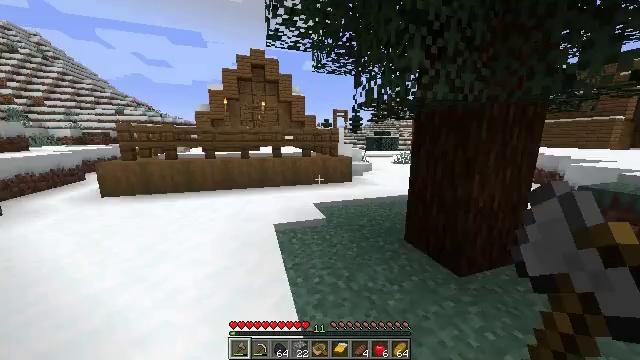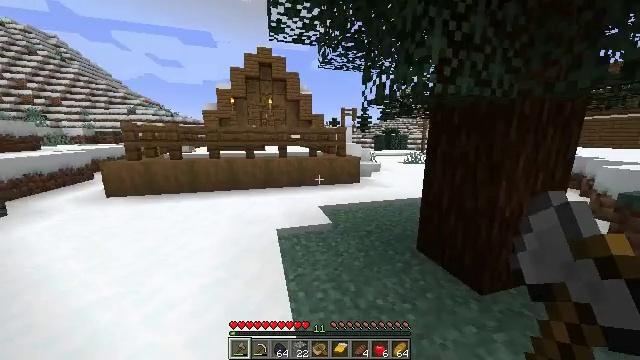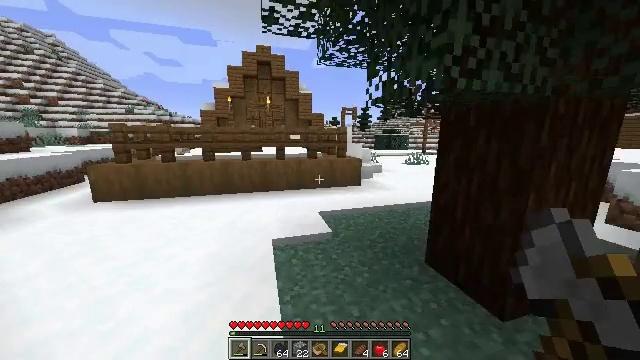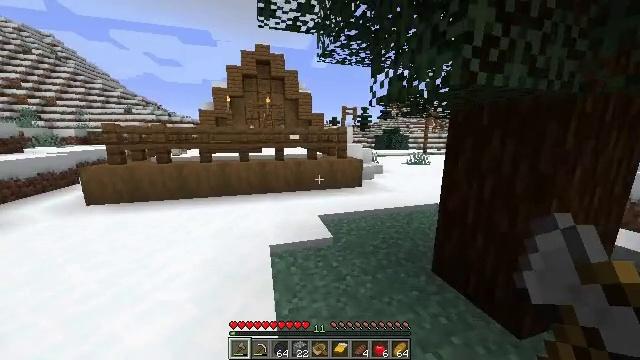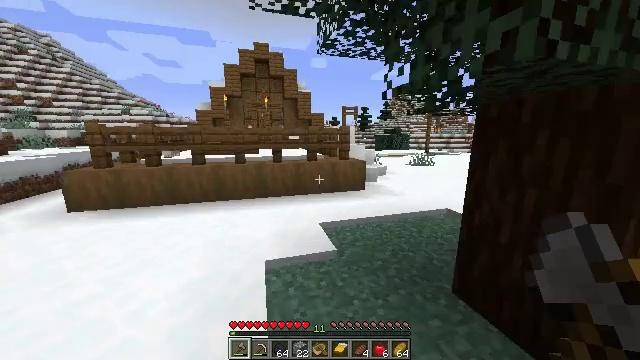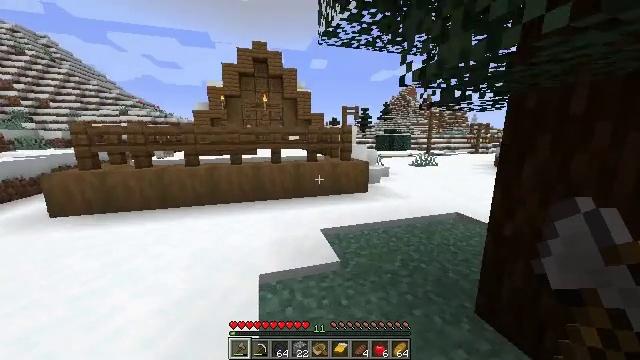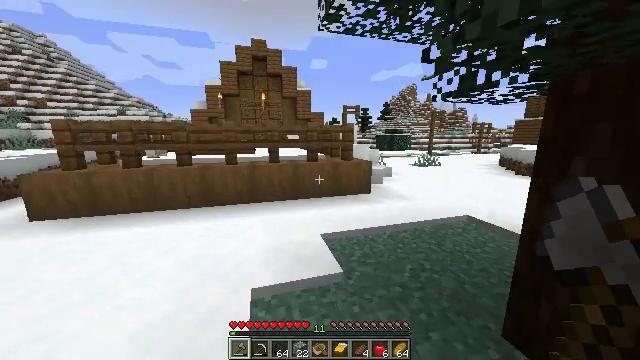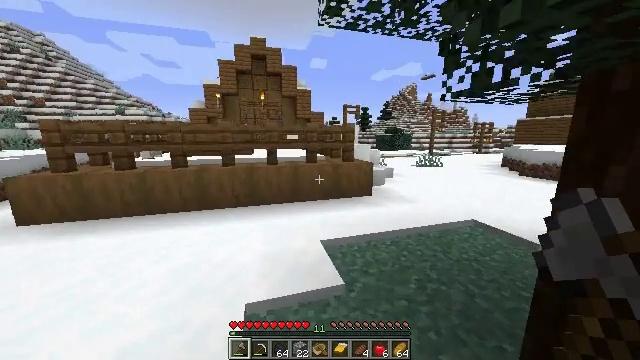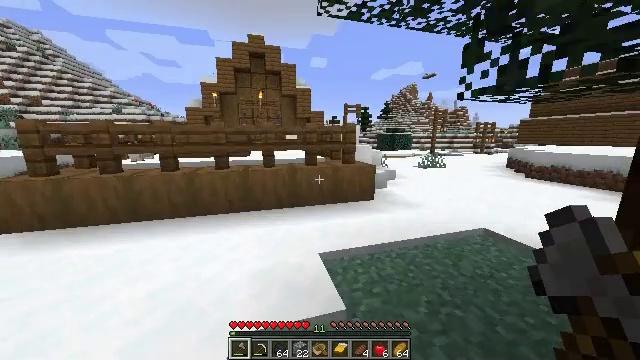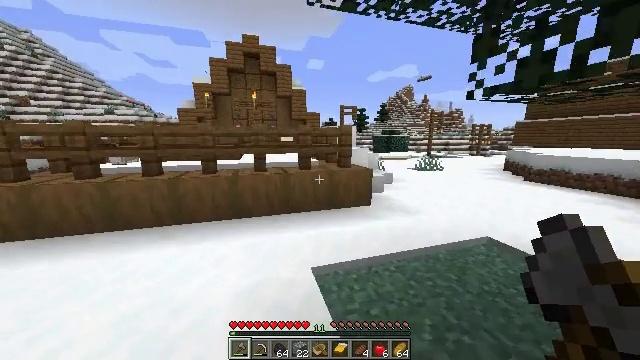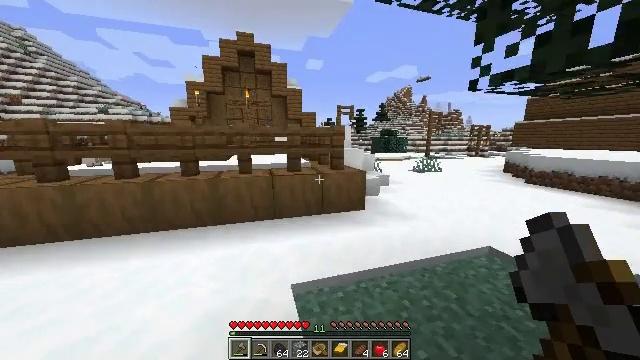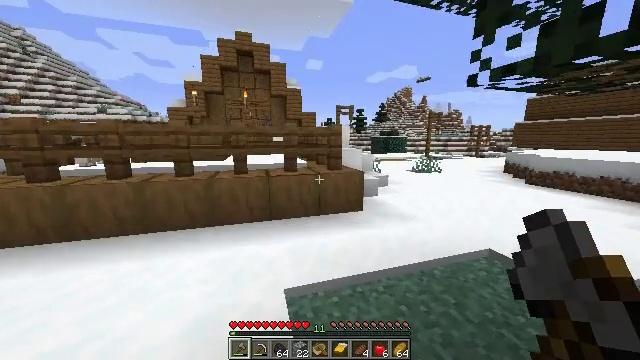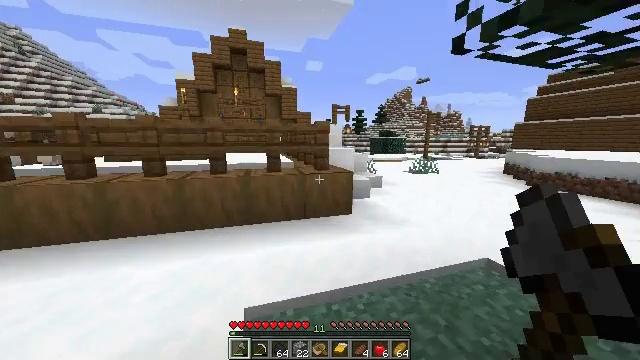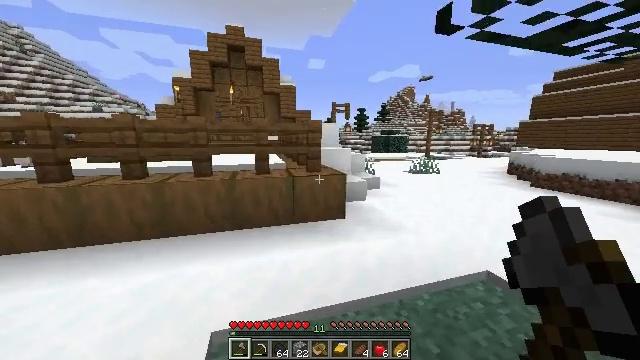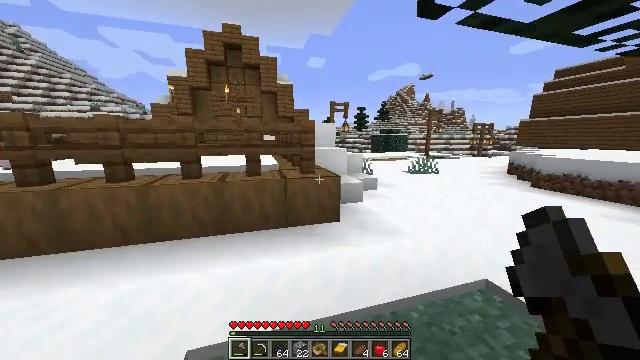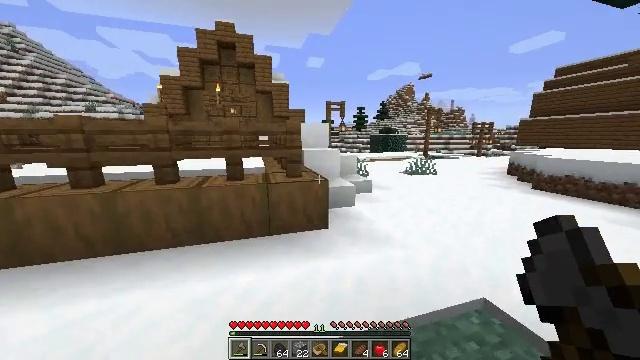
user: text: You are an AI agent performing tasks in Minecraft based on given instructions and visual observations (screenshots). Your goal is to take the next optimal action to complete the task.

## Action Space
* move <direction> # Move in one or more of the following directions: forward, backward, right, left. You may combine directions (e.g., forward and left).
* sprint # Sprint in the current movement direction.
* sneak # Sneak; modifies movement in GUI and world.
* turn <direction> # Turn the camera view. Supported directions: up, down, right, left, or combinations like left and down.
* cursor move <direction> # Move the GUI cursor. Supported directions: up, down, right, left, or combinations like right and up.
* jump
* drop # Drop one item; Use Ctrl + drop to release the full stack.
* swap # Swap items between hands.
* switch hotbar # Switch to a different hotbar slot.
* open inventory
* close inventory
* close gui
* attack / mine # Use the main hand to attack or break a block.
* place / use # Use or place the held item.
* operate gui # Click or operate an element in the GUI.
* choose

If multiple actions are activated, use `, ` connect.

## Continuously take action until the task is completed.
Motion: motion action
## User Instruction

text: Attack the stripped spruce log to gather it.
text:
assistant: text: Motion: move forward, sprint, turn left
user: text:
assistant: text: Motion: move forward, sprint
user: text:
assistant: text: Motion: move forward, sprint
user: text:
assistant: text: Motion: move forward, sprint
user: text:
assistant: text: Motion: move forward, sprint
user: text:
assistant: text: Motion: move forward, sprint
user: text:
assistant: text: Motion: move forward, sprint
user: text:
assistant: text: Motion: move forward, sprint
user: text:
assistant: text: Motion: move forward and move right, sprint
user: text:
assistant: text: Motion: move forward and move right, sprint
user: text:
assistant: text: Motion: move forward and move right, sprint
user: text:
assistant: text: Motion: move forward and move right, sprint
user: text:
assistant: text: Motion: move forward and move right, sprint
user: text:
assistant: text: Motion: move forward and move right, sprint
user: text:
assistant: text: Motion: move forward and move right, sprint
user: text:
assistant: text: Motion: move forward and move right, sprint
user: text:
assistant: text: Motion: move forward and move right, sprint
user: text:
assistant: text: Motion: move forward, sprint
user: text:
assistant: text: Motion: move forward, sprint
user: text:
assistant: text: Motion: move forward, sprint
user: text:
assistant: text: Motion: move forward, sprint
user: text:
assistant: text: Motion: move forward, sprint
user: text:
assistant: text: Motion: move forward, sprint
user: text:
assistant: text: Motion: move forward, sprint
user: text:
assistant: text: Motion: move forward, sprint
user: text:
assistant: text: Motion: move forward, sprint, turn left
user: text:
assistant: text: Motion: move forward, sprint, turn left
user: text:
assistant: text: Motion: move forward, sprint, turn left
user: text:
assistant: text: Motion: move forward, sprint, turn left, jump
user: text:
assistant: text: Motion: move forward, sprint, turn left, jump